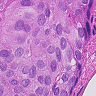
Metastatic tissue present: yes